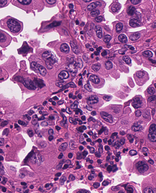
Tumor epithelial tissue: yes
Tumor-associated stroma tissue: yes
Normal tissue: no